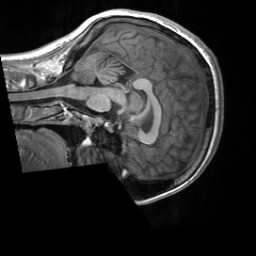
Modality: T1w
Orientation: sagittal
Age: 20
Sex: female
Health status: healthy
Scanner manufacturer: siemens
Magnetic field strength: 3 T
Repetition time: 2 s
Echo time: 0.00232 s